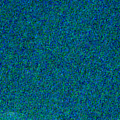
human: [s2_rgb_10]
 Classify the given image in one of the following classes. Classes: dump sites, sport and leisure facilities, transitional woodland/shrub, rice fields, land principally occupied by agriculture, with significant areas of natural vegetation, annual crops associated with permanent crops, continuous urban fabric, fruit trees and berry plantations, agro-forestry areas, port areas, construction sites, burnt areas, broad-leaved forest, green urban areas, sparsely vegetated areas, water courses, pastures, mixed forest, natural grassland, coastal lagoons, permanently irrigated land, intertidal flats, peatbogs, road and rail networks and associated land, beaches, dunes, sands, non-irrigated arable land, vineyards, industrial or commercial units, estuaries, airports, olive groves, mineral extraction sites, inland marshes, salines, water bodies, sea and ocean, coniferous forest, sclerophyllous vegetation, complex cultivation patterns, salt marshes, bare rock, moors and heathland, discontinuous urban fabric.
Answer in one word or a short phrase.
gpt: sea and ocean